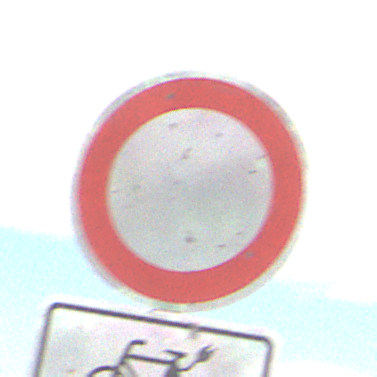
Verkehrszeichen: VerbotFahrzeugeAllerArt
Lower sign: EinspurigeFahrzeugeFrei4
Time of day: MorningAfternoon
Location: Outdoor (Nature)
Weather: Overcast
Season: Winter
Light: Natural